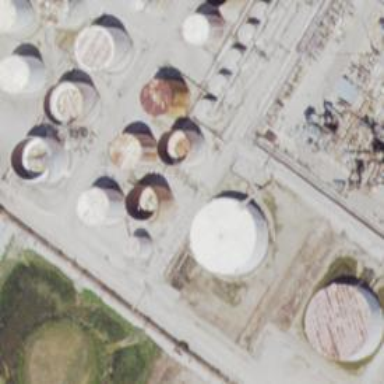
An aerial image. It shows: Storage tank with man-made structure.